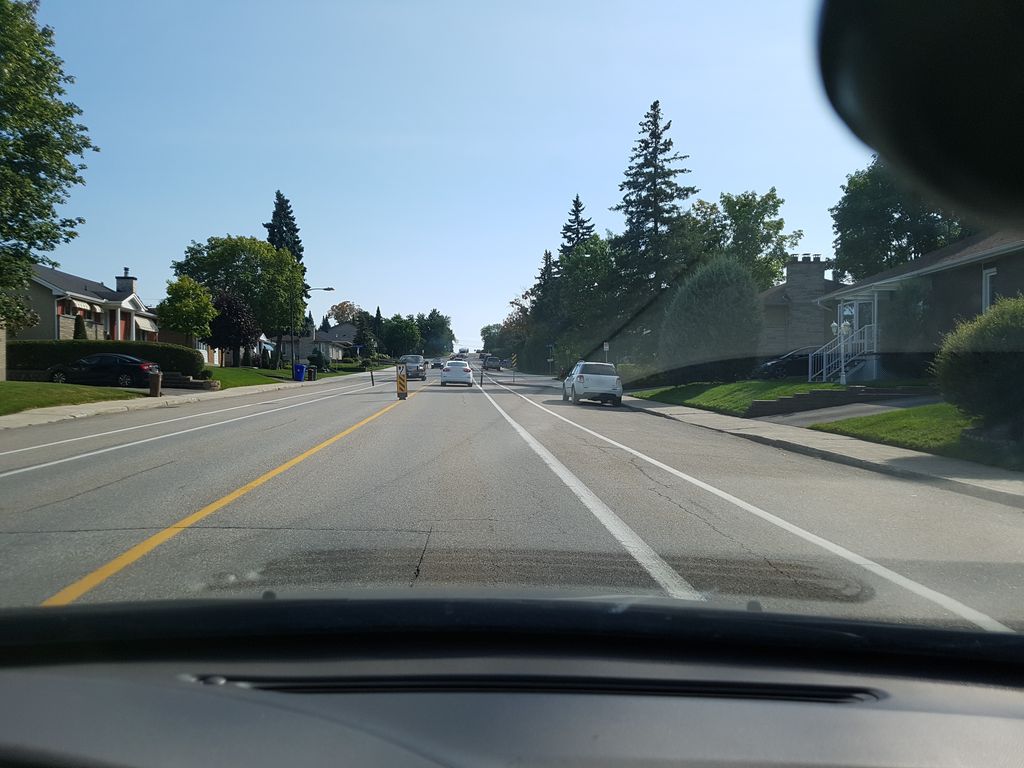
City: ottawa-gatineau